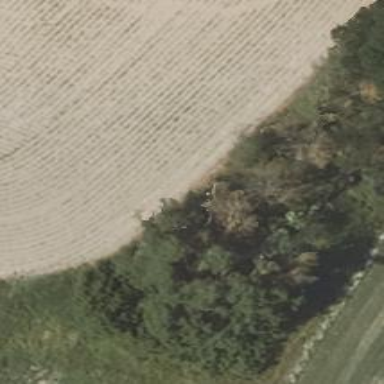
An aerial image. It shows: Row of trees in natural setting.